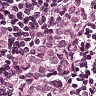
Metastatic tissue present: yes